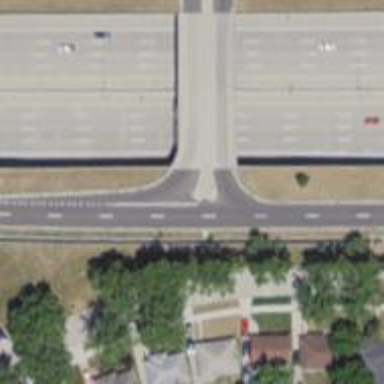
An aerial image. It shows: Secondary link road with bridge.